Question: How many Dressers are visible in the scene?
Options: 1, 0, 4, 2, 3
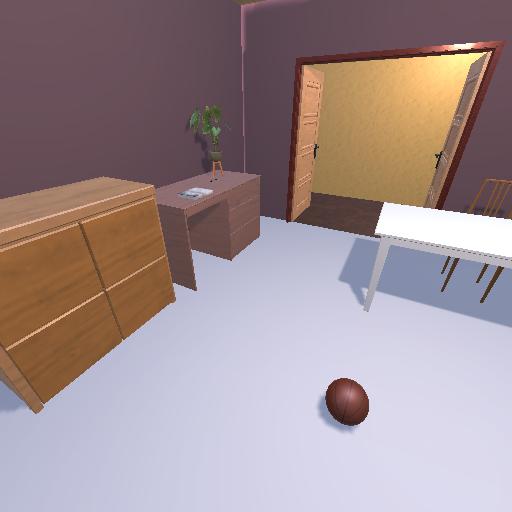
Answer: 1